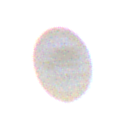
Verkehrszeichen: TatsaechlicheLaenge
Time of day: SunriseSunset
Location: Outdoor (Nature)
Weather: Clear
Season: NotSpecified
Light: Natural